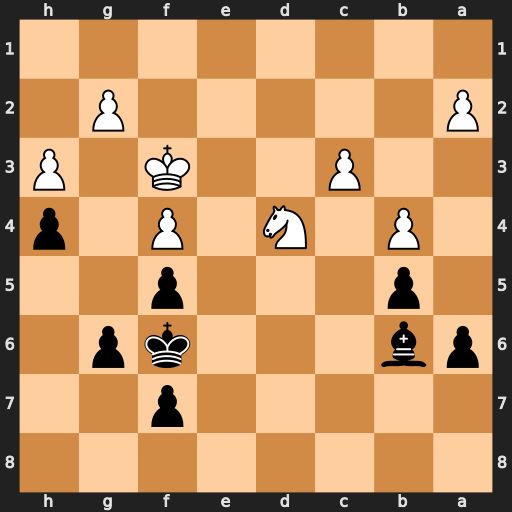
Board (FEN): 8/5p2/pb3kp1/1p3p2/1P1N1P1p/2P2K1P/P5P1/8
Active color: b
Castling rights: -
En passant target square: -
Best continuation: Bxd4 cxd4 Ke6